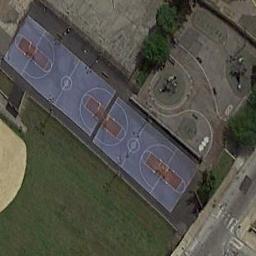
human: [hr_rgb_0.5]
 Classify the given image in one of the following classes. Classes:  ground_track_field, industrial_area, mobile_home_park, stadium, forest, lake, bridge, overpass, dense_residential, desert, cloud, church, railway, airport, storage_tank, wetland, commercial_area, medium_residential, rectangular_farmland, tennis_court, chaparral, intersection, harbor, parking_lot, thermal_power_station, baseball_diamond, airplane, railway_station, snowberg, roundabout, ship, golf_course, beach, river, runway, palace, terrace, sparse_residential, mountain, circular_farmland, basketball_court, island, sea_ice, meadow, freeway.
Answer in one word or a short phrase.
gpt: basketball_court